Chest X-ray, PA view. Patient: 40 years old, sex F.
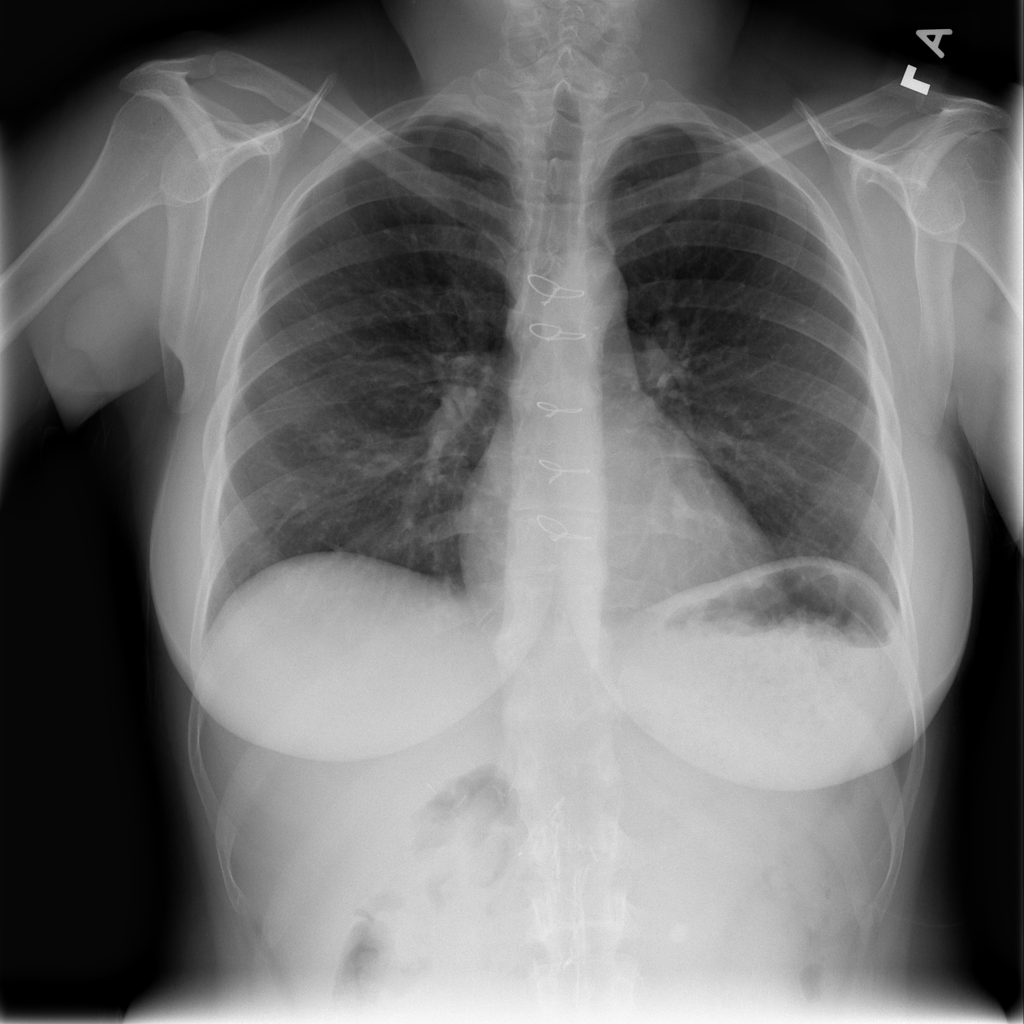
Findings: No Finding